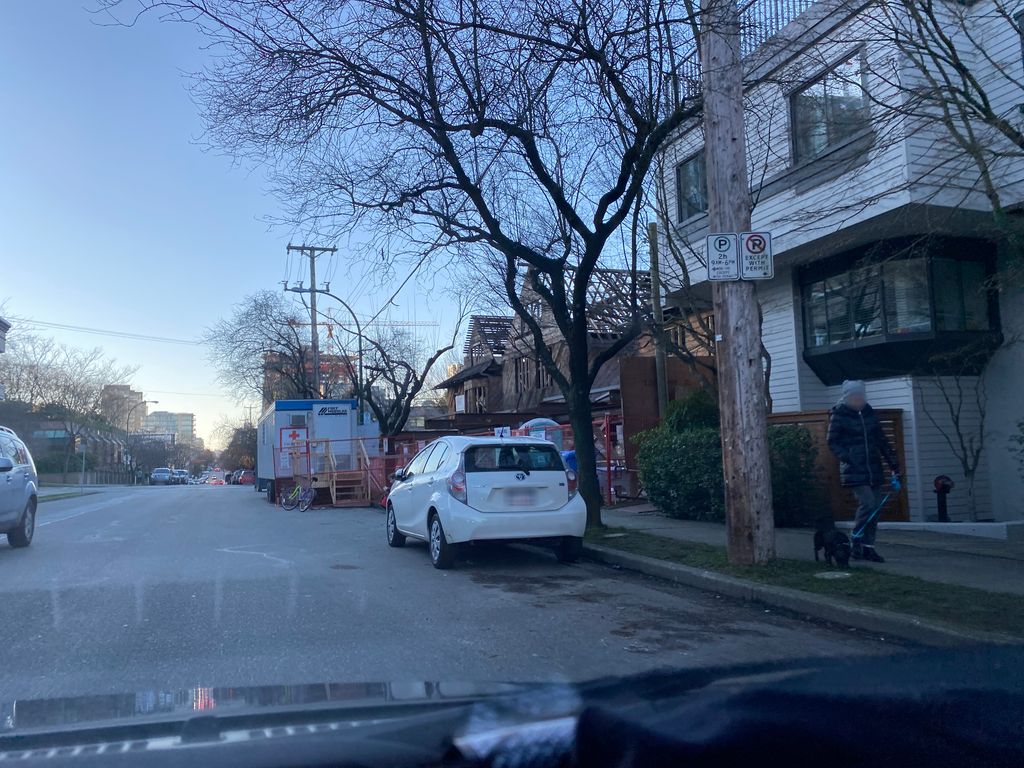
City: vancouver